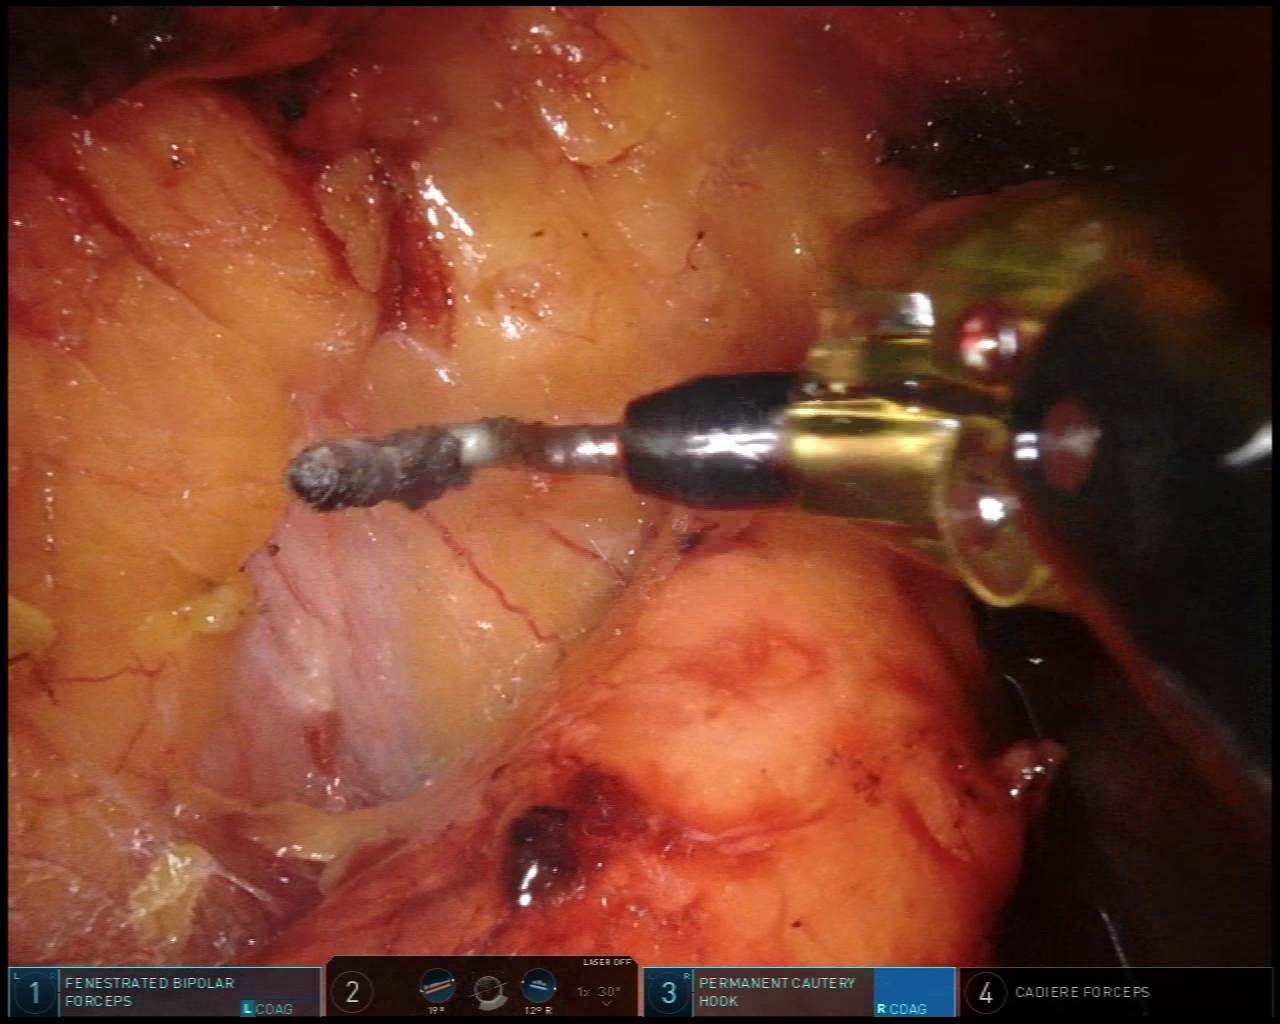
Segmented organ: stomach
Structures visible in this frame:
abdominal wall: no
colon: no
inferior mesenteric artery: no
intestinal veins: no
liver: no
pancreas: yes
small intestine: no
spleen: no
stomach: yes
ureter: no
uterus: no
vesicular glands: no